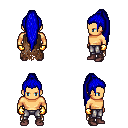
a pixel art fantasy rpg character, male body template, human, tanned skin, brown tattered cape, metal pants, blue extra-long topknot hairstyle, gold gloves, maroon shoes, four views (front, back, left, right), 2x2 character sprite sheet, small pixel art, hard edges, no anti-aliasing